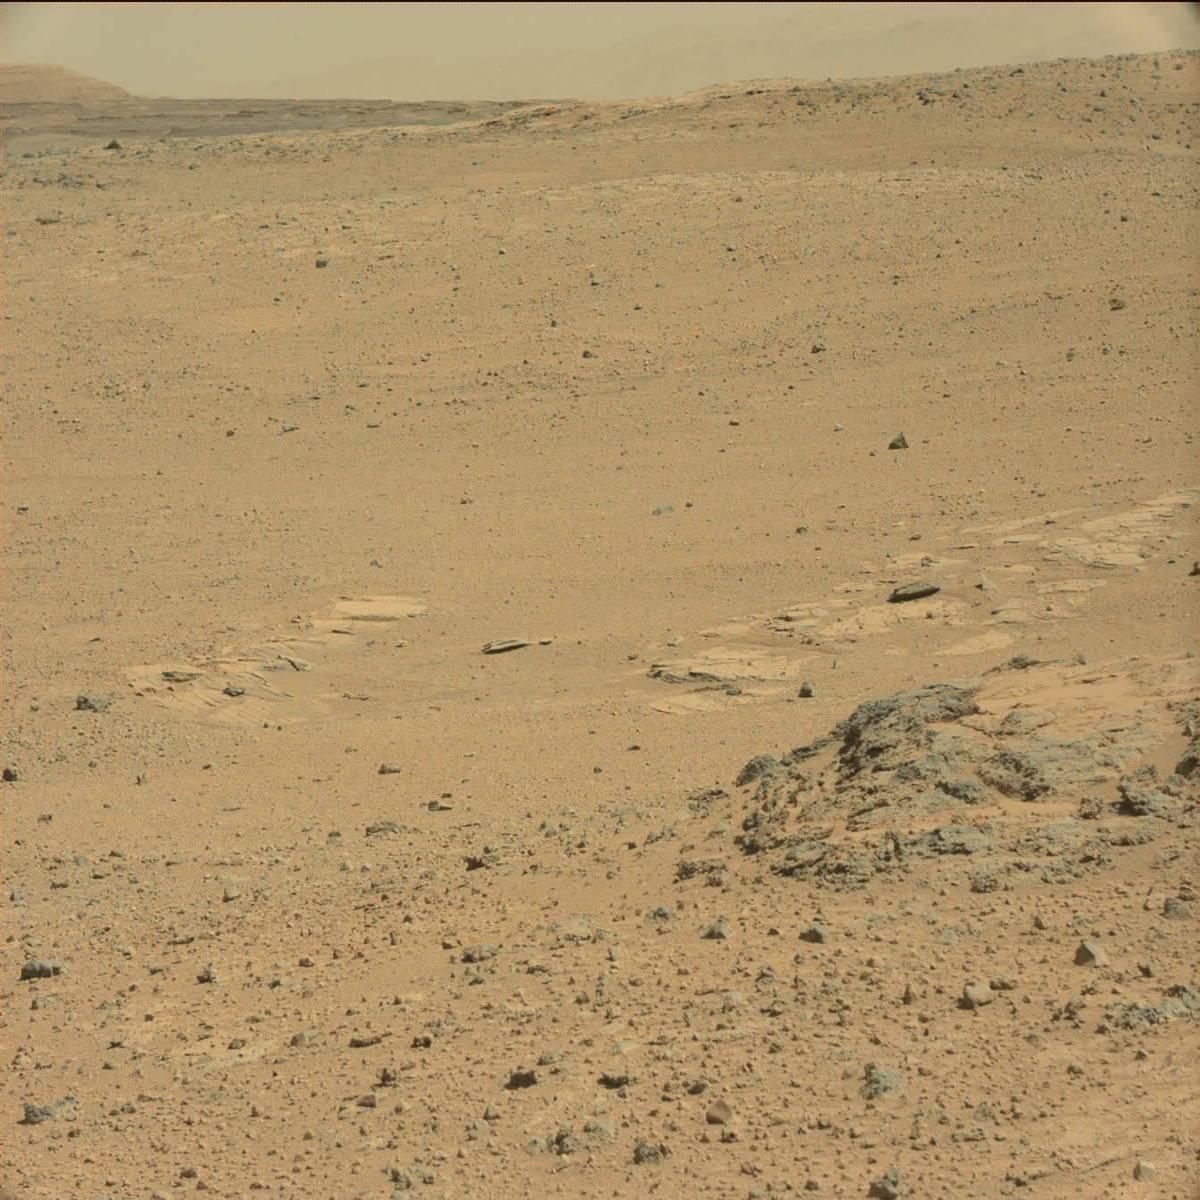
Terrain classes present: Bedrock, Ridge, Sand / Soil, Sky